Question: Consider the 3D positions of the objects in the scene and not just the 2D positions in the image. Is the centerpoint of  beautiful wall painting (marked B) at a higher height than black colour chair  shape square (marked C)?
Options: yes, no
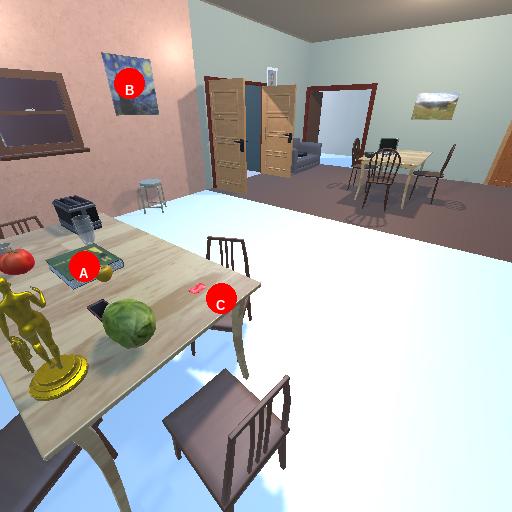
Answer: yes